Question: I have RStudio and want to import a time series data set. The column on the x-axis should be the year, however when I use the ts.plot command it just plots 'Time' on the x-axis. How can I make the years from the data set appear on my plot?
The data set is for Water Usage in NYC from 1898 to 1968. There are two columns, The Year and Water Usage.
This is the link to the data I used (I have donwnloaded the .TSV file)
<URL>
These are the commands for importing my data:
'''
nyc <- read.csv("~/Desktop/annual-water-use-in-new-york-cit.tsv", sep="")
View(nyc)
ts.plot(nyc)
'''
This is what I get:
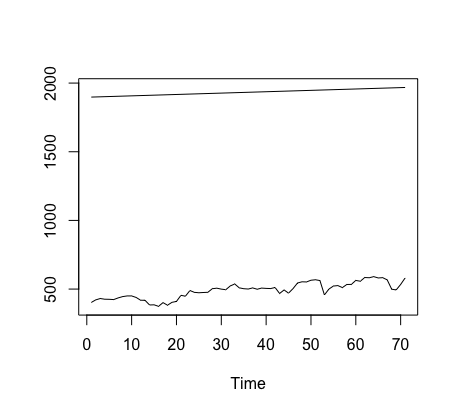
Answer: There are several ways to do this. I used the CSV file from your link in this demonstration.
'''
library(tidyverse)
nyc <- read_csv("annual-water-use-in-new-york-cit.csv")
head(nyc)
# A tibble: 6 x 2
Year 'Annual water use in New York city, litres per capita per day, <PHONE>'
<chr> <chr>
1 1898 402.8
2 1899 421.3
3 1900 431.2
4 1901 426.2
5 1902 425.5
6 1903 423.6
'''
---
## Method 1
Create a time series object and plot this time series.
Firstly, let us fix the column name of the annual water use so that it is easier to call in our code.
'''
nyc <- nyc %>%
rename(
water_use = 'Annual water use in New York city, litres per capita per day, <PHONE>'
)
'''
Make the time series object 'nyc.ts' with the 'ts()' function.
'''
nyc.ts <- ts(as.numeric(nyc$water_use), start = 1898)
'''
You can then use the generic 'plot' function to plot the time series.
'''
plot(nyc.ts, xlab = "Years")
'''
---
## Method 2
Use the 'forecast::autoplot' function. Note that this function is built on top of 'ggplot2'.
'''
autoplot(nyc.ts) + xlab("Years") + ylab("Amount in Litres")
'''
<URL>
## Method 3
With just 'ggplot2':
'''
nyc$Year <- as.POSIXct(nyc$Year, format = "%Y")
nyc$water_use <- as.numeric(nyc$water_use)
ggplot(nyc, aes(x = Year, y = water_use)) + geom_line() + xlab("Years") + ylab("Amount in Litres")
'''